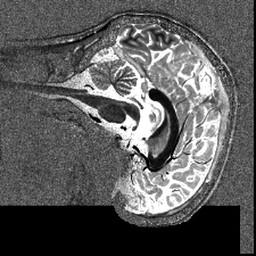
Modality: T1map
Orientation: sagittal
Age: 23
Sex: female